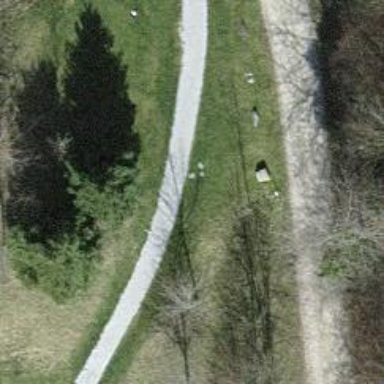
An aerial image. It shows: Pathway for golfing.